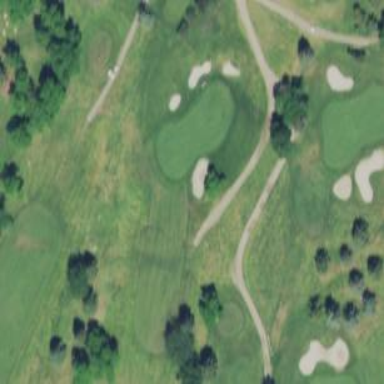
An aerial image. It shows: Well-maintained grassy area known as the fairway on golf course.